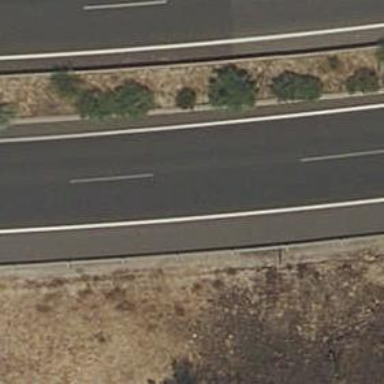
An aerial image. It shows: Motorway.